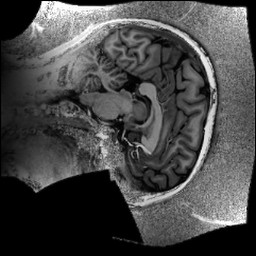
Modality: UNIT1
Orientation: sagittal
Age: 29
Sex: female
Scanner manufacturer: siemens
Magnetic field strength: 6.98 T
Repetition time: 6 s
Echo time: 0.00283 s